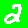
Digit: 2